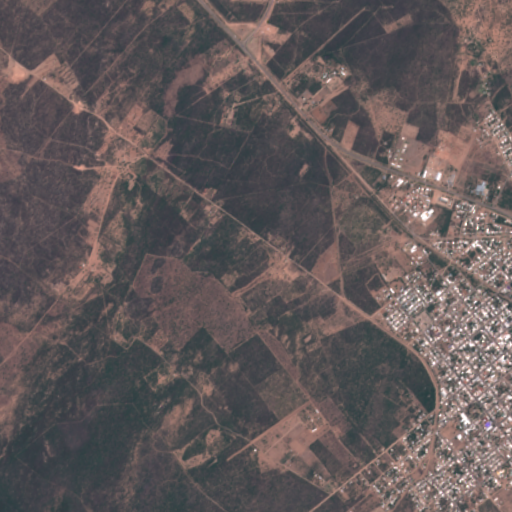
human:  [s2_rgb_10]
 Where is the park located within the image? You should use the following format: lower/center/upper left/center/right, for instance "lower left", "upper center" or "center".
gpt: The park is located in the lower right of the image.
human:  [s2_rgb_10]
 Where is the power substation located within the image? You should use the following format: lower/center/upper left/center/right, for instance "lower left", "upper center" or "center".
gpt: The power substation is located in the upper center of the image.
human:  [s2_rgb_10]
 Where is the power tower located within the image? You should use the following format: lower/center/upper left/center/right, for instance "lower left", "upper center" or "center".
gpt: The power tower is located in the upper center of the image.
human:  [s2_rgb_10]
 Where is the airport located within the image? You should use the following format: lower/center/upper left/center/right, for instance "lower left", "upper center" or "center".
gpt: There is no airport in the image.